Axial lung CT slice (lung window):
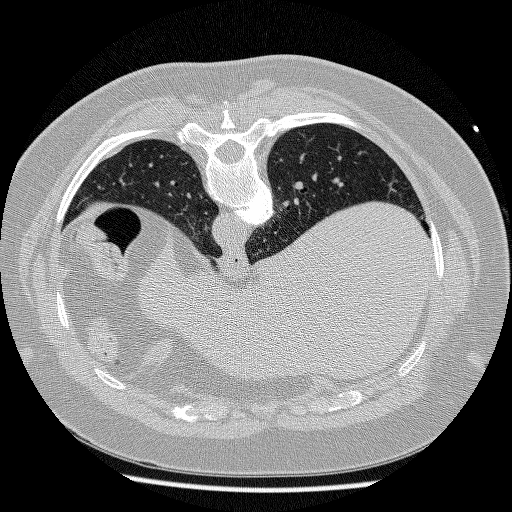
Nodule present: no